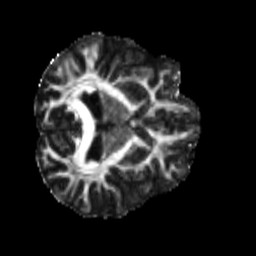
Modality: FA
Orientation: axial
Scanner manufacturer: siemens
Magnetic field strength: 3 T
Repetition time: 4 s
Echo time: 0.0594 s